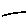
Label: line